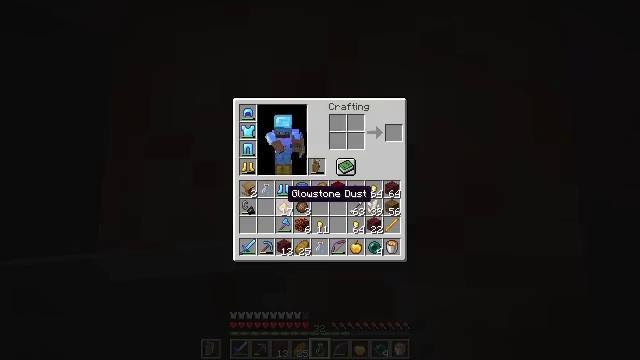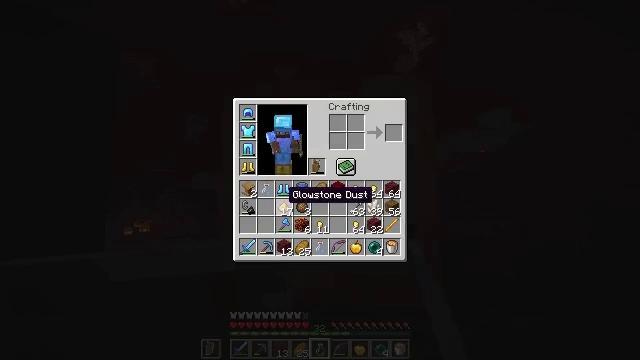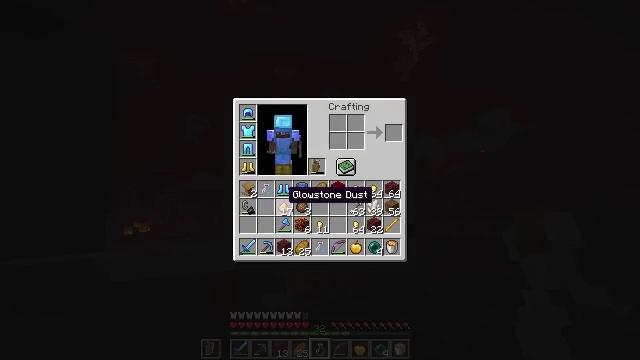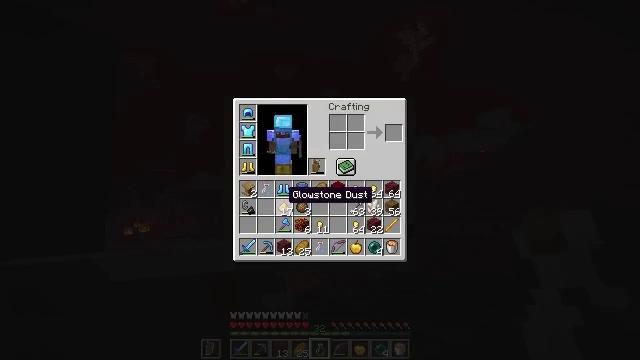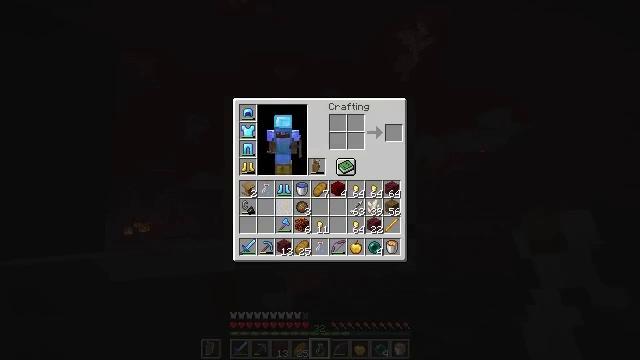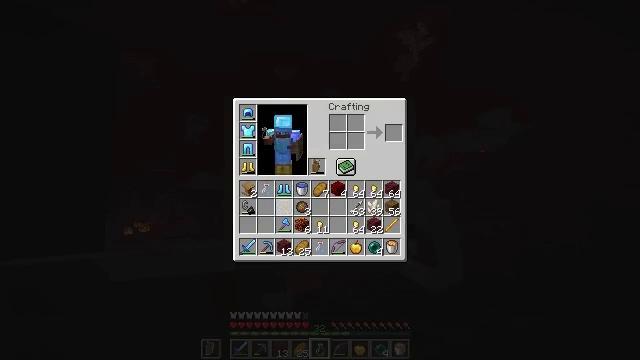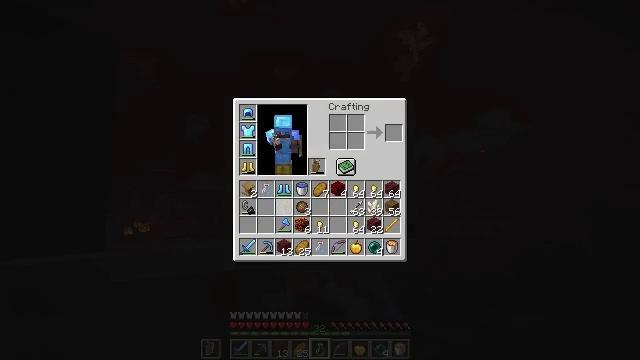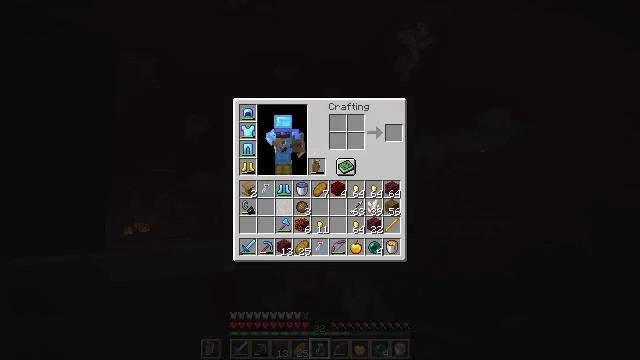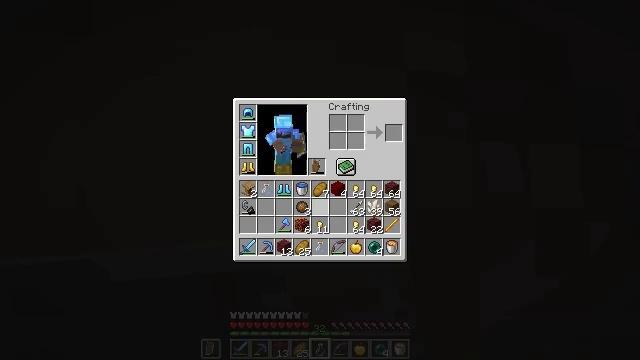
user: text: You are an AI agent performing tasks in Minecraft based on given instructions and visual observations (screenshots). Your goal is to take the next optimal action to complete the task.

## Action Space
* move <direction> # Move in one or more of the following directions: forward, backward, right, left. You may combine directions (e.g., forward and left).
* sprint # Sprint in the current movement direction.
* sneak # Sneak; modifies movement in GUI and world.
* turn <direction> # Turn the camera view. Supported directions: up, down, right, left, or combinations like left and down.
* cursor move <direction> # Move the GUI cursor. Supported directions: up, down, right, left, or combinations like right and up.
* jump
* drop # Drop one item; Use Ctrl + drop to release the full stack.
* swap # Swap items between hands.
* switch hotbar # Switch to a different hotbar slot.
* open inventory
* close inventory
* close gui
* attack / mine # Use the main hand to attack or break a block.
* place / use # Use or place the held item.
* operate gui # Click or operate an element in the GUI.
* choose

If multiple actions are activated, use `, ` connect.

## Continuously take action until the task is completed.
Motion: motion action
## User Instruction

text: Remove glowstone dust from the inventory.
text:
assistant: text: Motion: sprint, open gui
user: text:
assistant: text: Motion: sprint
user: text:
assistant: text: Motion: sprint
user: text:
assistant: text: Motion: sprint, drop
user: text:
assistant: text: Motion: sprint, drop
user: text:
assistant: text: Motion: sprint, drop
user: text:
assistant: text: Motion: sprint, cursor move right
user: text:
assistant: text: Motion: sprint, cursor move right
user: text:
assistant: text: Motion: sprint